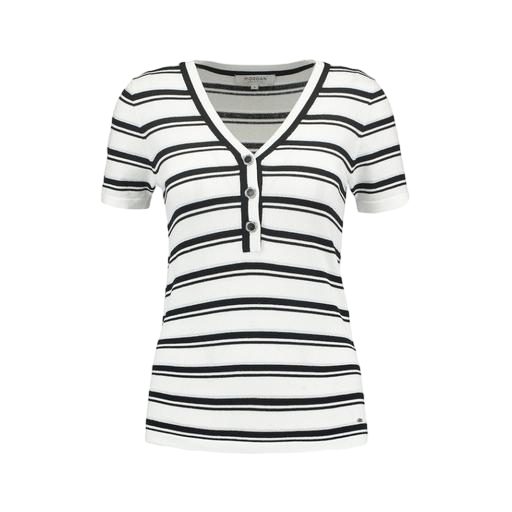
striped polo t-shirt, striped tight fitting tee, striped t-shirt, white background